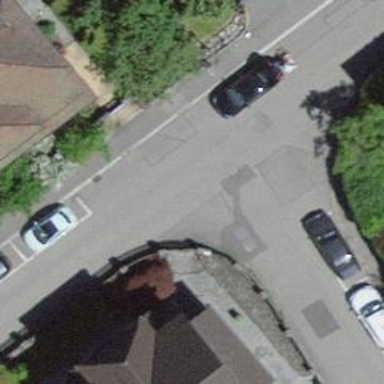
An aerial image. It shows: Residential road with asphalt surface. There is opposite lane cycleway on the left side.